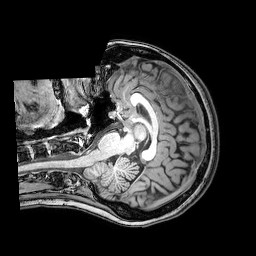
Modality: T1w
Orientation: axial
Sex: female
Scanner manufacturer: philips
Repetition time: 0.008112 s
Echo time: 0.00371 s